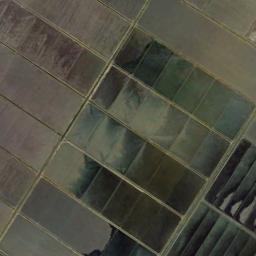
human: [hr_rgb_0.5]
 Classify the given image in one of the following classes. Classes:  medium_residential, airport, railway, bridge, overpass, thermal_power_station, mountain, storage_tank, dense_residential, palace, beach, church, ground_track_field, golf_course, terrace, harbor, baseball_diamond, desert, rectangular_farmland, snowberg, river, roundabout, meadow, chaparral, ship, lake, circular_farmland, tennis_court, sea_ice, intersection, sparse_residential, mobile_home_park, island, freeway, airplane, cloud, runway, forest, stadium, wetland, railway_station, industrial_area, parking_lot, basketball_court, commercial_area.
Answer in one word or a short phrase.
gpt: rectangular_farmland